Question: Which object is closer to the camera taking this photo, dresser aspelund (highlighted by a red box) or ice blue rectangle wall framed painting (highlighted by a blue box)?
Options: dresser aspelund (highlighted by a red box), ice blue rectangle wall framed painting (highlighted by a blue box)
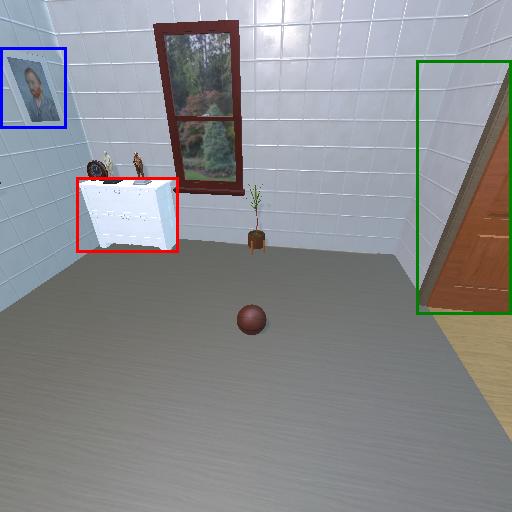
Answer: dresser aspelund (highlighted by a red box)